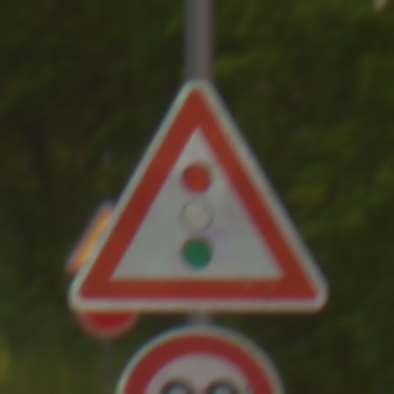
Verkehrszeichen: Lichtzeichenanlage
Zusatzzeichen unten: Geschwindigkeit80
Umgebung: Outdoor, RoadRail
Tageszeit: SunriseSunset
Wetter: Clear
Licht: Natural
Jahreszeit: NotSpecified
Kontrast: LowContrast